Question: I have a page where the pagination is implementated in xajax. Each row has 3 columns for radio button where user can select (see the sample layout attached to figure out). Then when I selected from page 1 and moved to page 2, the value should be retained. If I moved back to page 1, I can see the selection that I have made.

I have a code that will take care of the selection of values, from page 1 to another.
'''
$('.pagination_wrapper').live('click', function(){
$(document).ready(function(){
var my_option_1 $('#sel_option_1_val').val();
var my_option_2= $('#sel_option_2_val').val();
var my_option_3= $('#sel_option_3_val').val();
$('[type="radio"][name="sel_option_1_val_option"][value="'+my_option_1+'"]').attr('checked','checked');
$('[type="radio"][name="sel_option_2_val_option"][value="'+my_option_2+'"]').attr('checked','checked');
$('[type="radio"][name="sel_option_3_val_option"][value="'+my_option_3+'"]').attr('checked','checked');
});
});
'''
Now my problem is, when i move from page 1 to another the radio button is not being selected even if its in the table list because the xajax request is not yet done but jquery already performed the selection. Adding alert in the function will make it work fine, because the dom is already loaded and before this part is executed $('[type="radio"][name="sel_option_1_val_option"][value="'+my_option_1+'"]').attr('checked','checked');
This is the code with alert:
'''
$('.pagination_wrapper').live('click', function(){
$(document).ready(function(){
var my_option_1 $('#sel_option_1_val').val();
var my_option_2= $('#sel_option_2_val').val();
var my_option_3= $('#sel_option_3_val').val();
alert('test');
$('[type="radio"][name="sel_option_1_val_option"][value="'+my_option_1+'"]').attr('checked','checked');
$('[type="radio"][name="sel_option_2_val_option"][value="'+my_option_2+'"]').attr('checked','checked');
$('[type="radio"][name="sel_option_3_val_option"][value="'+my_option_3+'"]').attr('checked','checked');
});
});
'''
Any idea on what do I need to do so that the selection of the radio button will only be executed once the xajax request is done? I have tried setTimeout(), jquery.load but it isnt working still.
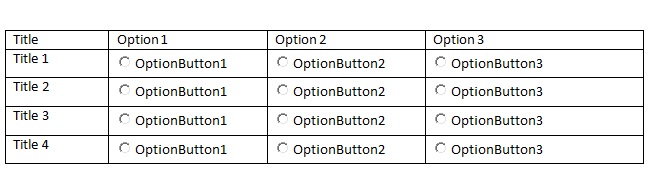
Answer: I was able to fixed it in my own. Configured my xajax request to be synchronous.